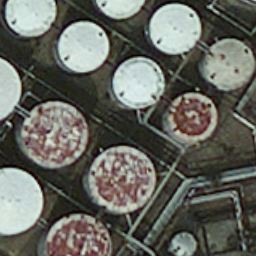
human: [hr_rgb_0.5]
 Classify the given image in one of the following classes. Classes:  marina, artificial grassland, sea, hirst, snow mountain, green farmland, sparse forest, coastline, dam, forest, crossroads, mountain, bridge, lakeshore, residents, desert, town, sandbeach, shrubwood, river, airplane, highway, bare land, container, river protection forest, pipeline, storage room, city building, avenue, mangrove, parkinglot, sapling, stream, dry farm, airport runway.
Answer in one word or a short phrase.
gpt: storage room